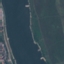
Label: River